Field crop: maize
Growth stage: 2
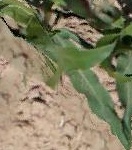
Species: maize